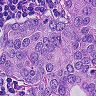
Metastatic tissue present: yes